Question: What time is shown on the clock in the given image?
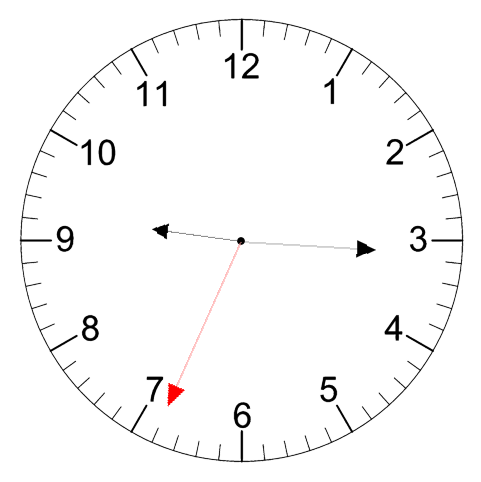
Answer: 09:15:34